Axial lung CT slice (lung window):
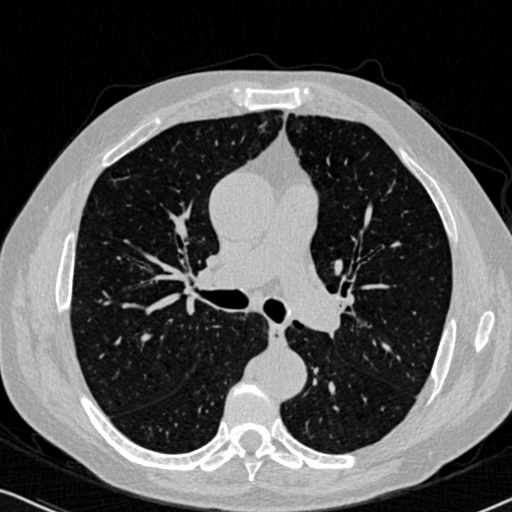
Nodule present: no